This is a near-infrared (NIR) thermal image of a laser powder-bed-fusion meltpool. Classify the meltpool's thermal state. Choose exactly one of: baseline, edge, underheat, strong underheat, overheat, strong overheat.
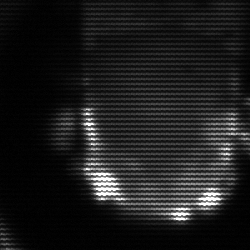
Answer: baseline